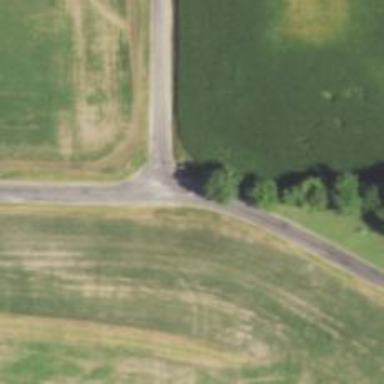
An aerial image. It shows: Stop road.